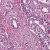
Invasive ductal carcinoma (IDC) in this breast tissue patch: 1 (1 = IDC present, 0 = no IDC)